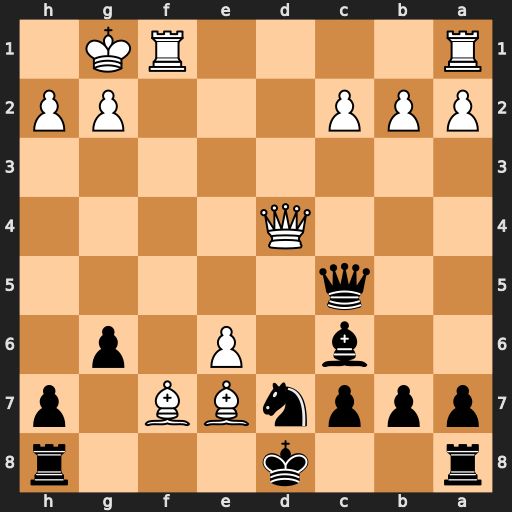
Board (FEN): r2k3r/pppnBB1p/2b1P1p1/2q5/3Q4/8/PPP3PP/R4RK1
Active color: b
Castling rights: -
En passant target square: -
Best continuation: Kxe7 Qxc5+ Nxc5